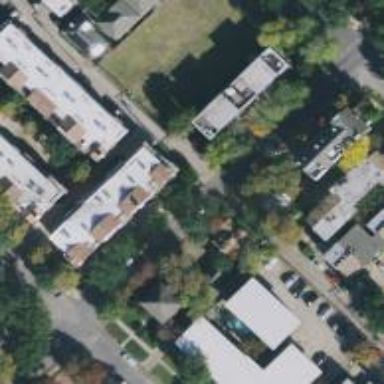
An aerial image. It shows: Alley classified as service road.